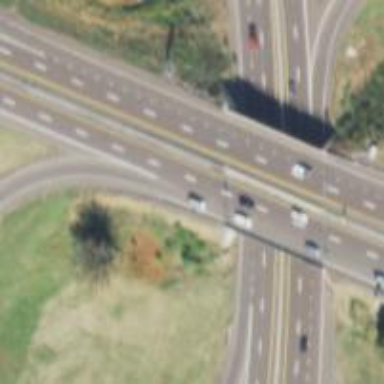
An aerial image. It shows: Motorway junction.